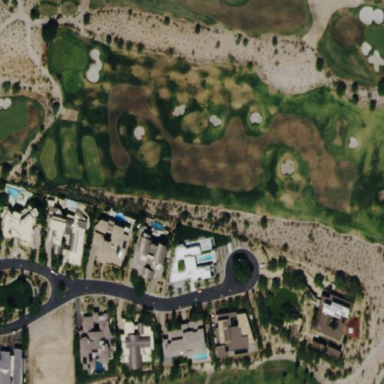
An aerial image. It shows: Grassy area designated for driving range golf.